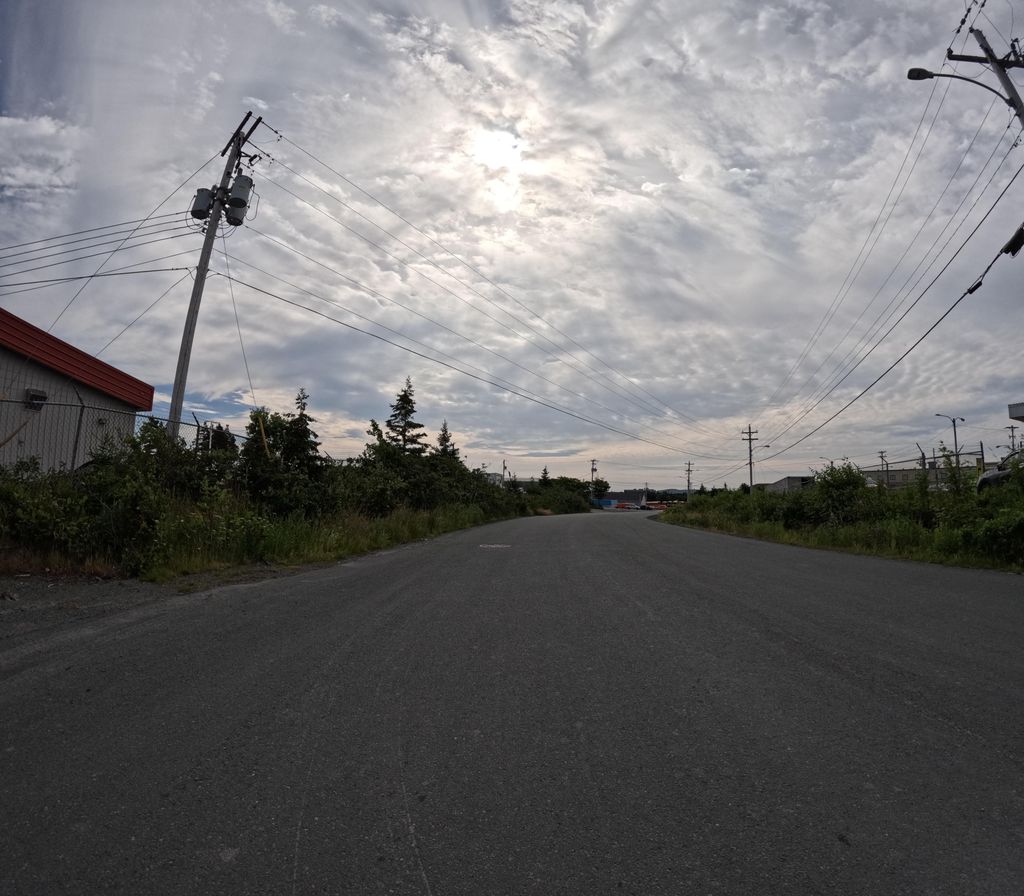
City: st_johns